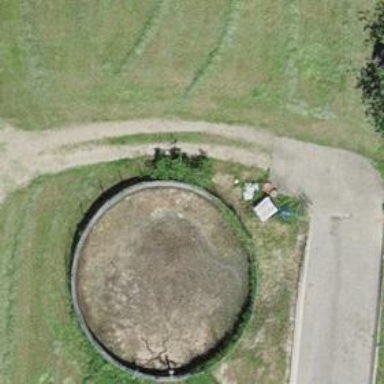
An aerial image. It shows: Storage tank that is man-made.